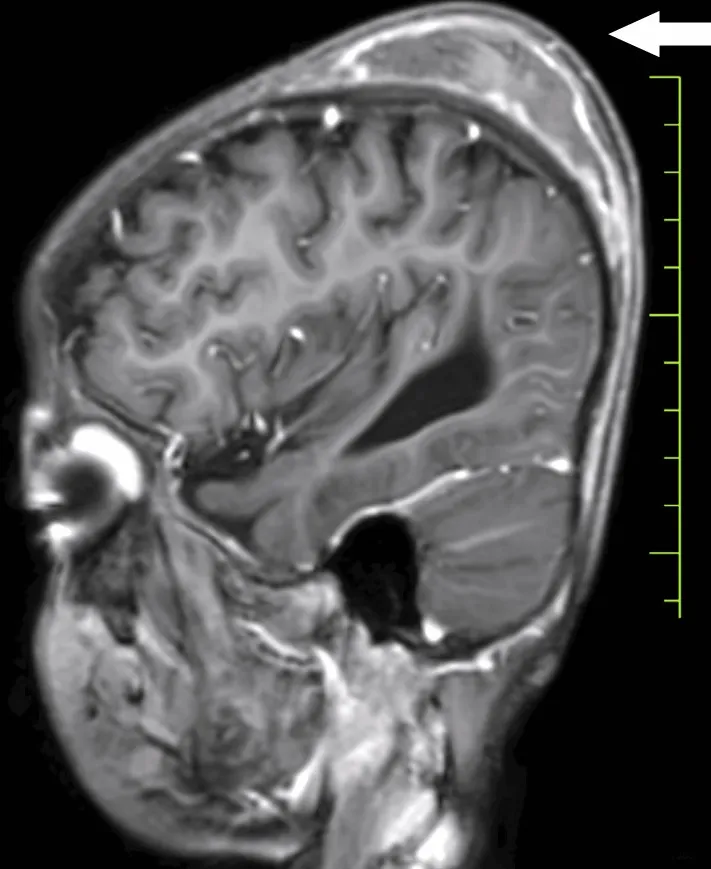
Subgaleal hematoma.
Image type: radiology (mri)